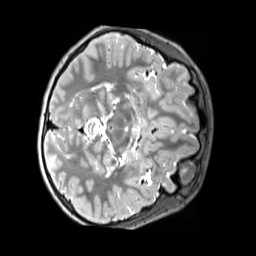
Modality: T2w
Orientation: axial
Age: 11
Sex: male
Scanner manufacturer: siemens
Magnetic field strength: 3 T
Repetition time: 3.2 s
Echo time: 0.408 s